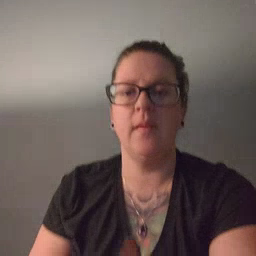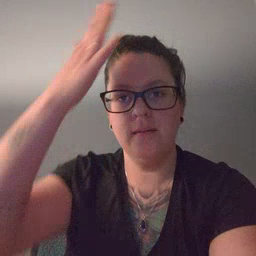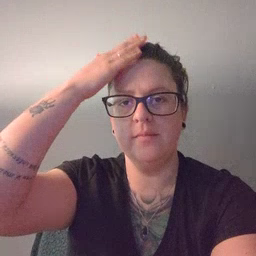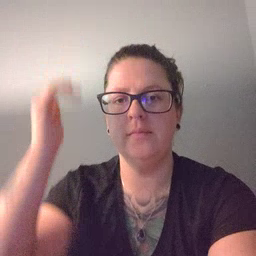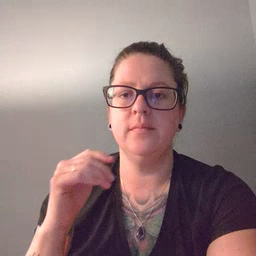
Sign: hat